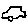
Label: car